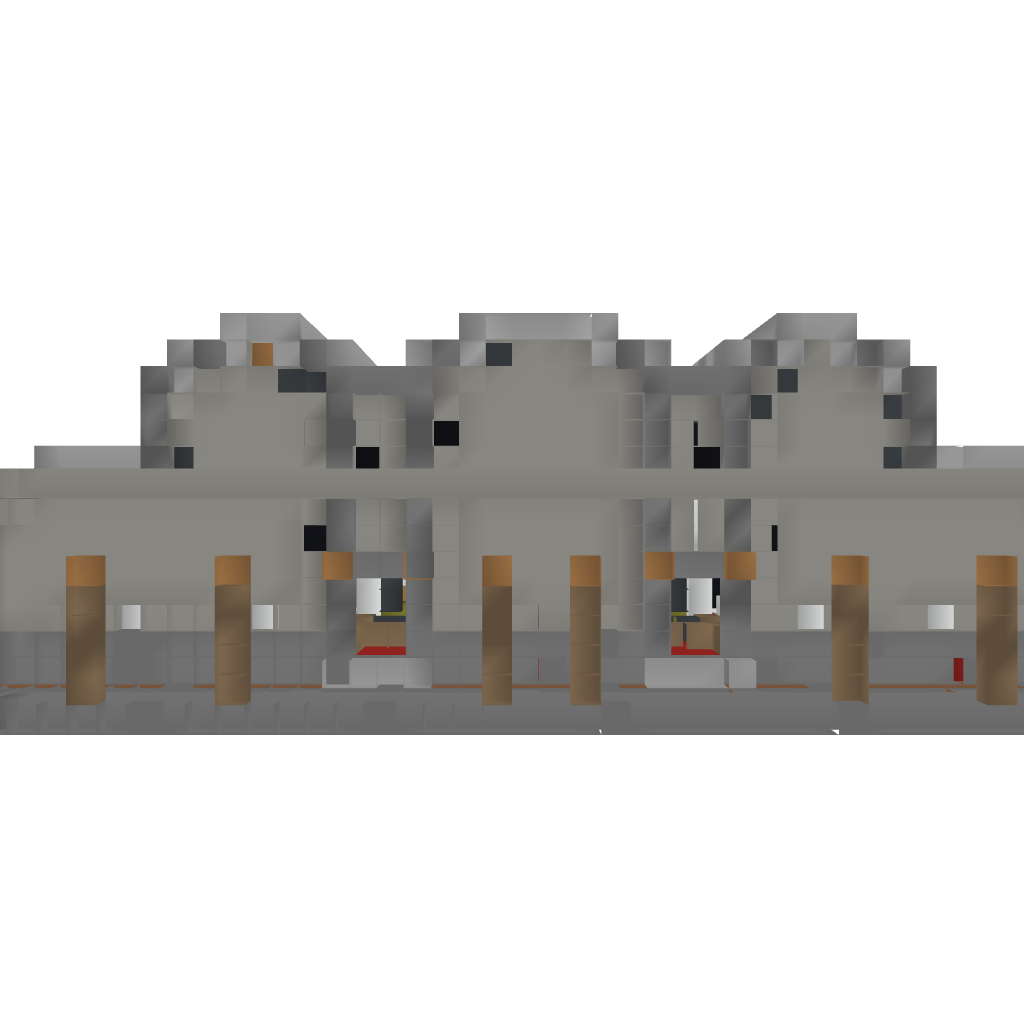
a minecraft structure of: theater